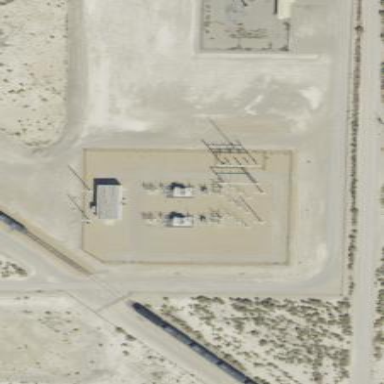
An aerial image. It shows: Industrial power substation.